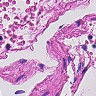
Metastatic tissue present: no